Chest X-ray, PA view. Patient: 25 years old, sex F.
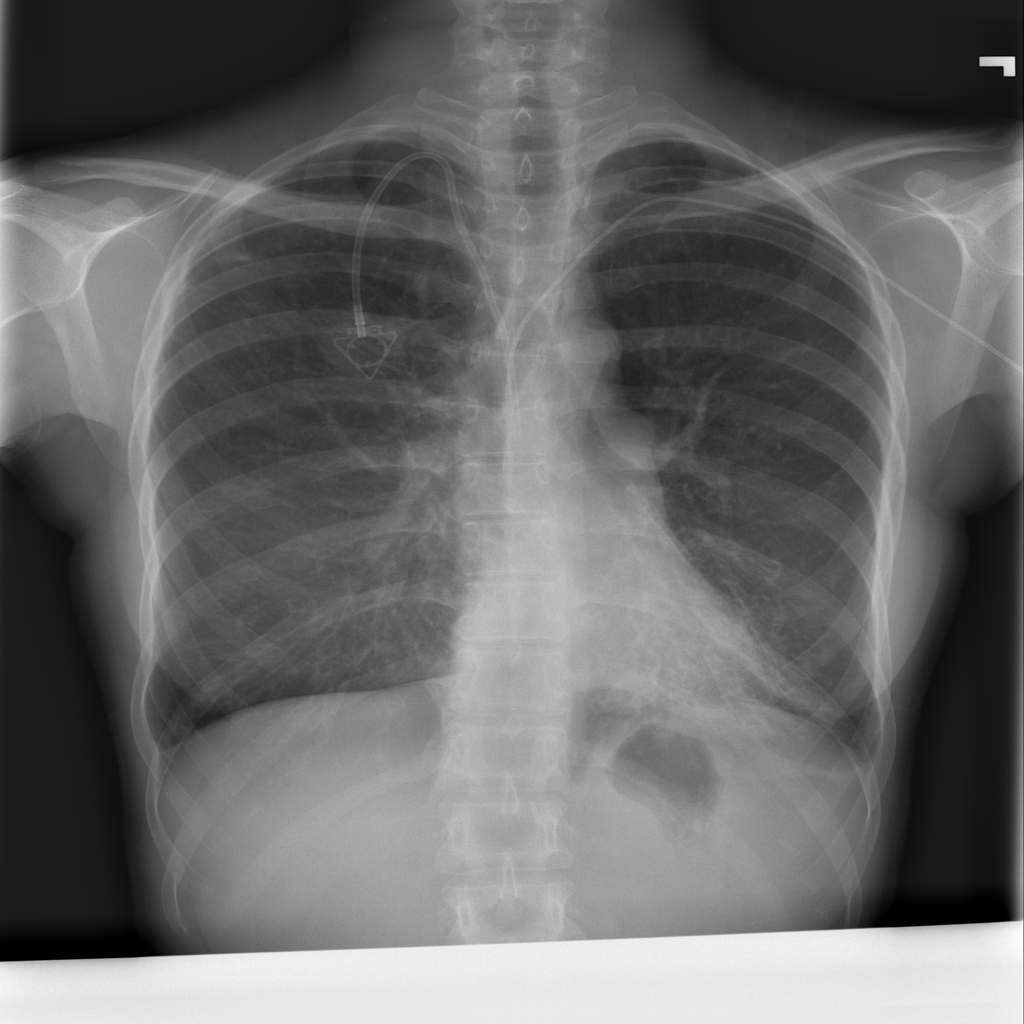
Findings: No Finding